Question: I have a ViewPager and I want to use the "horizontal page indicator" (see pic below) to make it clear the user can scroll horizontally. Although I see it used in many apps I can't find much info on it. I was hoping it would be as simple as an enableX method in the ViewPager or Adapter but it doesn't seem to be the case. Can anybody tell me if there is a way to enable this on the ViewPager or is this implemented as an image on all apps that use it? Also, what is the name of this type of page indicator?

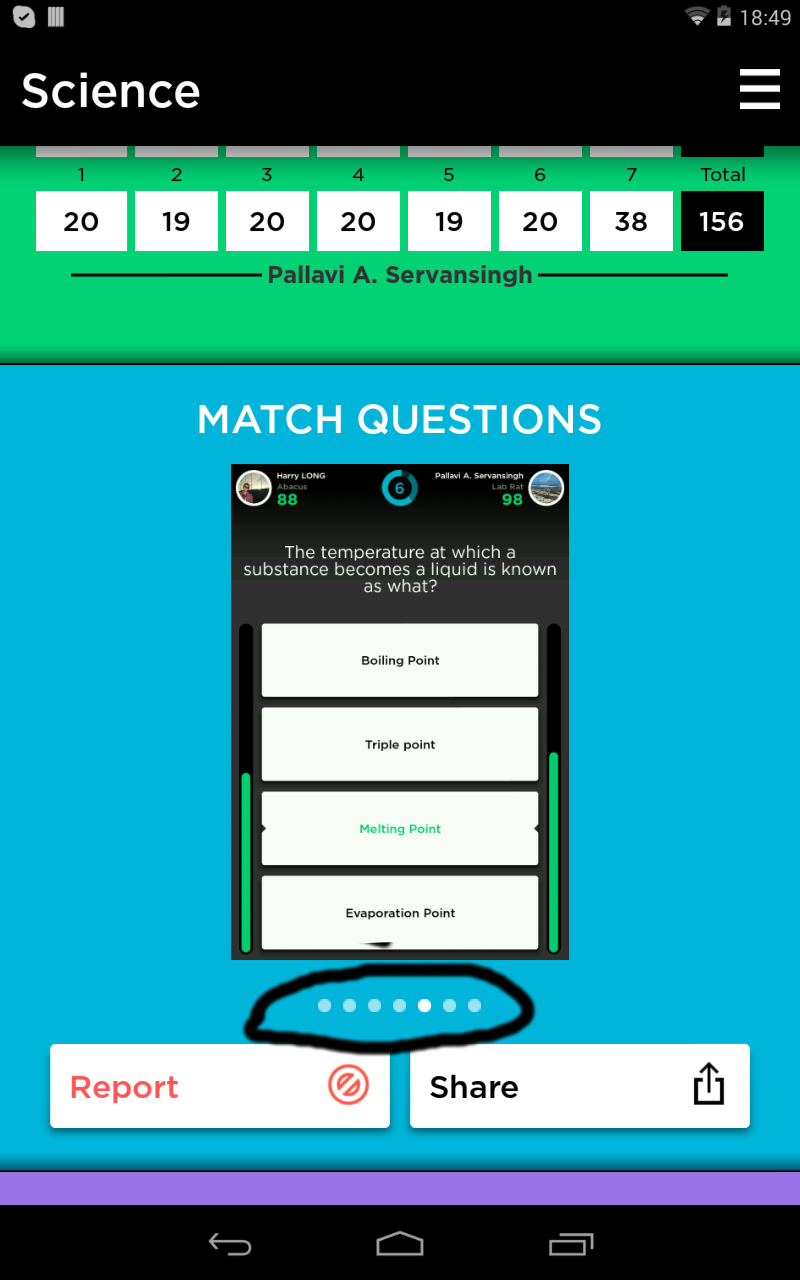
Answer: Use Android-ViewPagerIndicator library by Jake Wharton
<URL>